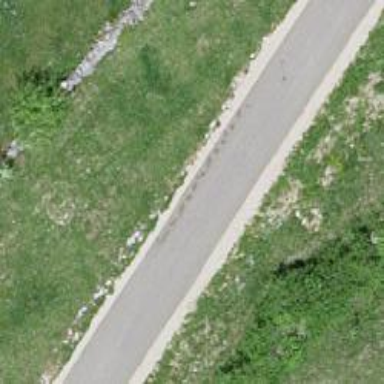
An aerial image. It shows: Unclassified road with cycle track.